Question:
wich contains a list of students on the left and a lot of skills to assign to each student.
Each student have it's own table with the full skill list (HTML, CSS, ...). Now whats a simple way to get value from the checkboxes and assign them to the corresponding student table?
The purpose is to creating a graph for each student showing their skillset :-) ah, sorry for my poor english.
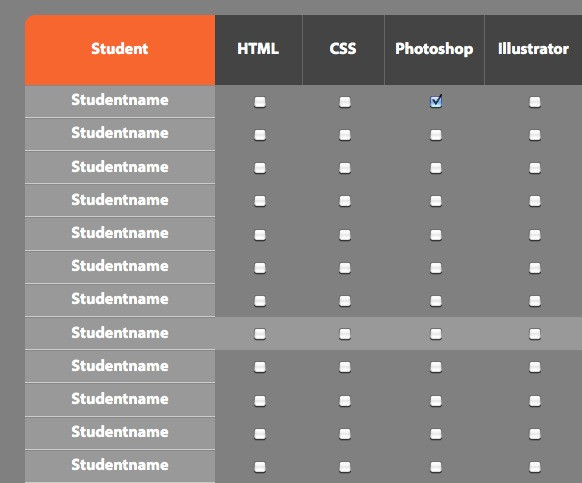
Answer: Print the form using a scripting language like PHP. Use a smart naming for checkboxes, then put the logic to retrieve data in the script that receive the post form.
If you use php, u can use
'''
<form>
<input type="checkbox" name="paul[skill1]" value=1>
<input type="checkbox" name="paul[skill2]" value=1>
...
<input type="checkbox" name="robert[skill1]" value=1>
<input type="checkbox" name="robert[skill2]" value=1>
...
</form>
'''
when submitting the page, the $_POST result will be
'''
$POST = array(
[paul] = array( [skill1]=> 1, [skill3]=>1) //paul has skills 1 and 3
[robert] = array( [skill1]=> 1, [skill4]=>1) //paul has skills 1 and 4
)
'''
if you want to do it everything on the frontend, you should use JQuery, but than managing data it's more difficult.
I suppose you have PHP skills, otherwise use a Spreadsheet to do this